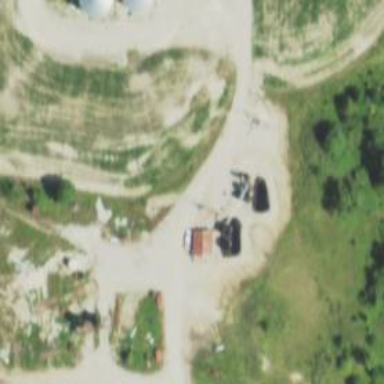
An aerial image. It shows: Storage tank with man-made structure.